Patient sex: M
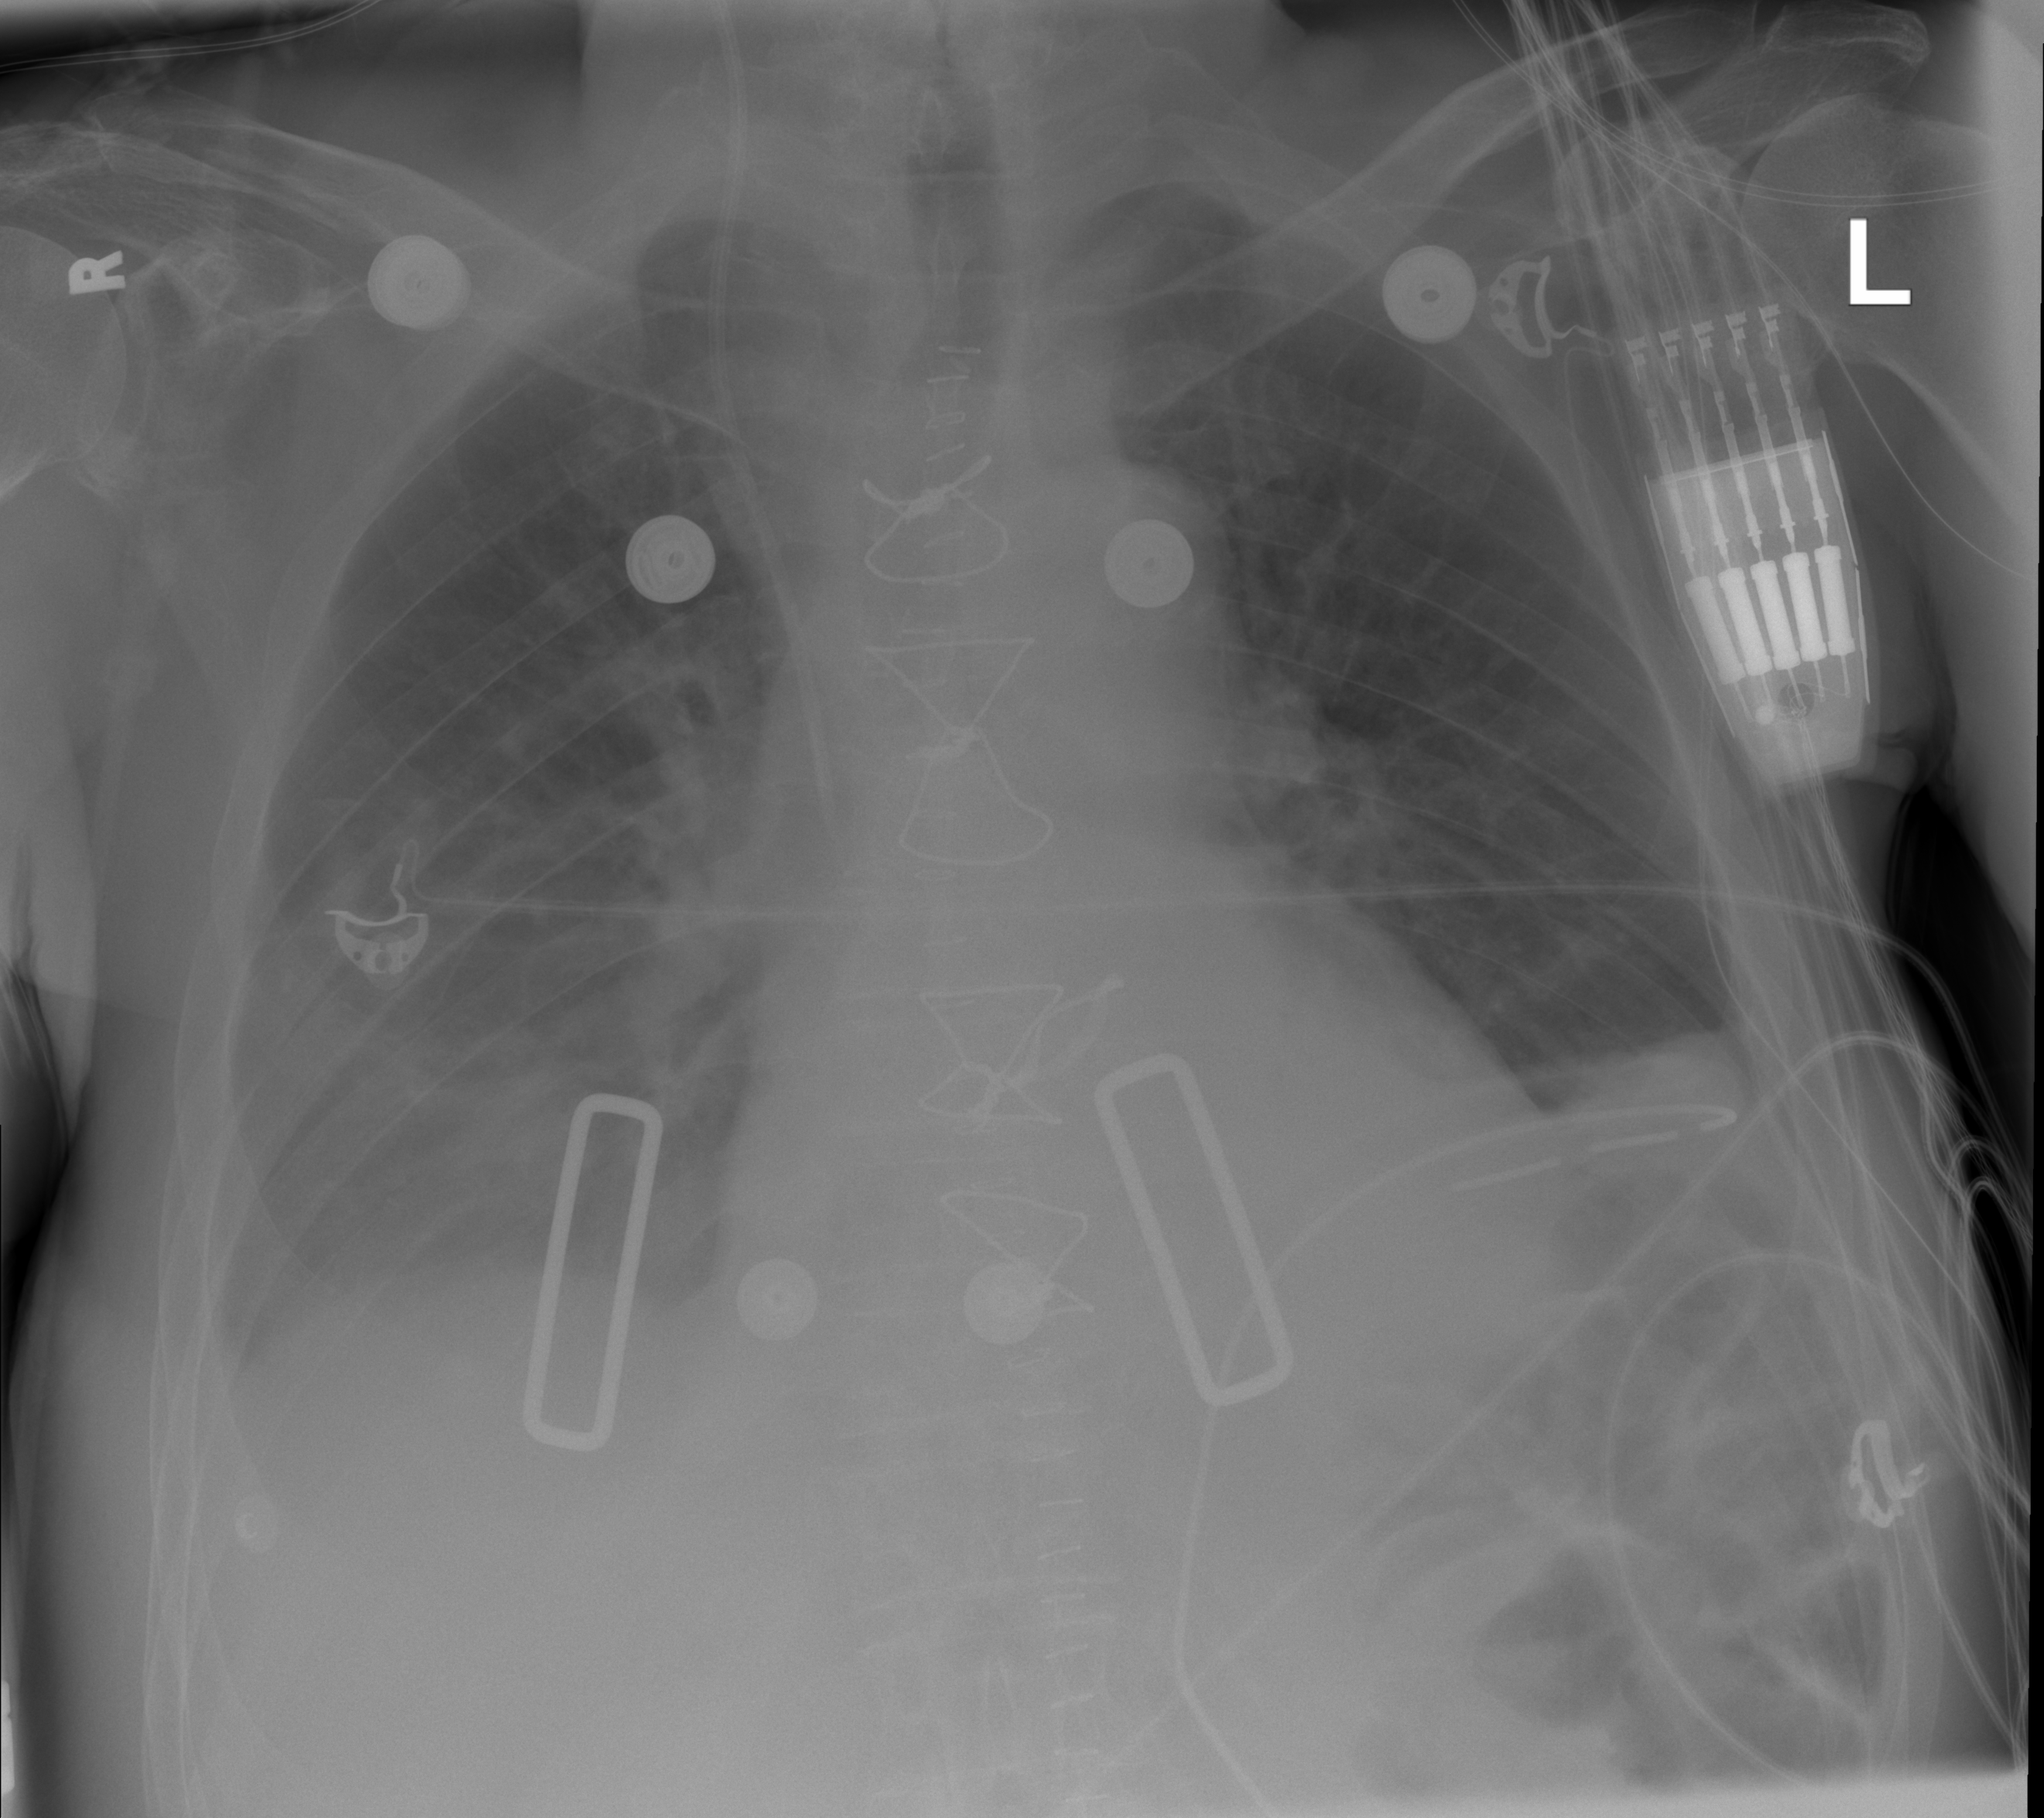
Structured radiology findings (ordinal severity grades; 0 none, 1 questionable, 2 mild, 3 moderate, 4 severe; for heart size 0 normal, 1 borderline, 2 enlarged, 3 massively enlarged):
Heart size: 0
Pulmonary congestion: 2
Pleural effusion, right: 2
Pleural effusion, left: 0
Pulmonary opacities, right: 2
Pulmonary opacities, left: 0
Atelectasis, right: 2
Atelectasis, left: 1